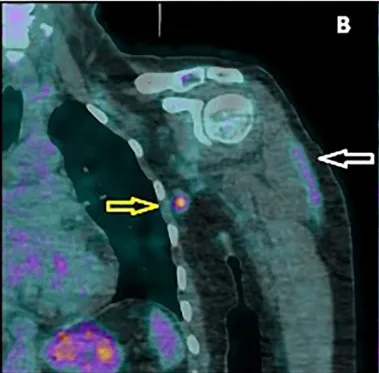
PET/CT image performed 32 days after vaccination (C, D). Both the muscular uptake and nodal uptake have disappeared. The referred axillary lymph node (red arrow) shows similar morphology but no 18F-FDG accumulation.
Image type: radiology (pet)